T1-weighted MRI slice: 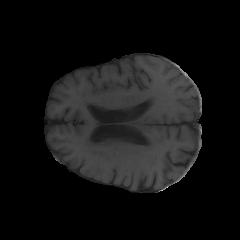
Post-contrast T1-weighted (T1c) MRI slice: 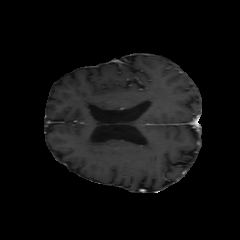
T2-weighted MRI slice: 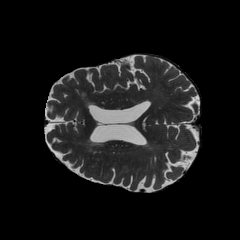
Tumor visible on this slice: no